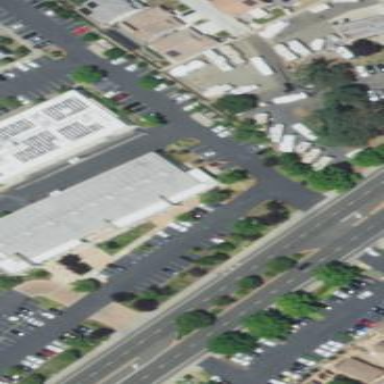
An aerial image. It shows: Commercial building.